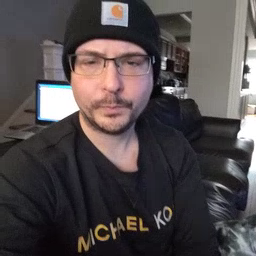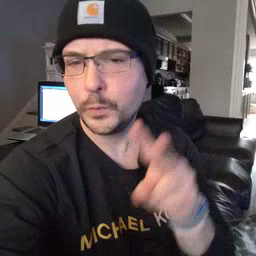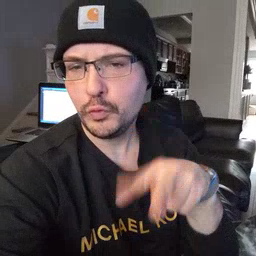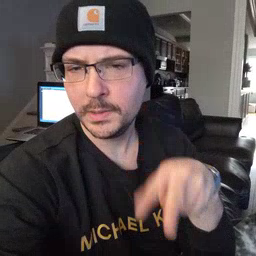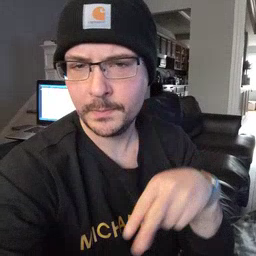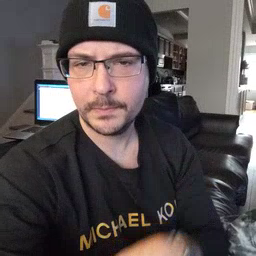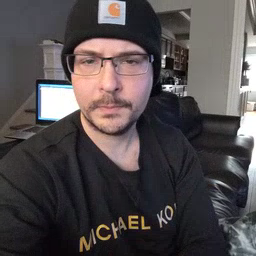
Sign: read